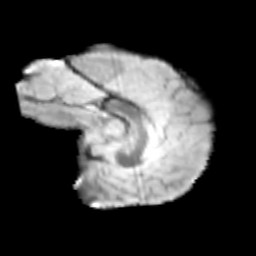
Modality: T2w
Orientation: sagittal
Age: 12
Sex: male
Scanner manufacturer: siemens
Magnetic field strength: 3 T
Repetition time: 3.8 s
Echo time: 0.07 s